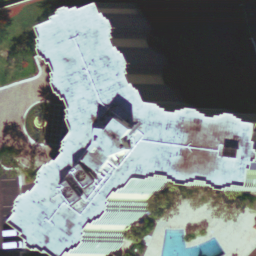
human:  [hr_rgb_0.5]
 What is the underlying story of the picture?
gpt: buildings